Закрытый непрозрачный ящик содержит внутри электрическую цепь, состоящую лишь из резисторов. От трех точек этой цепи имеются выводы $1$, $2$ и $3$ снаружи ящика. Омметр, присоединенный к выводам $1$ и $2$ , показывает $3~Ом$, присоединенный к выводам $2$ и $3$ — $5~Ом$, к выводам — $1$ и $3$ — $6~Ом$.
Нарисовать, какие цепи с наименышим возможным числом резисторов могут находиться внутри ящика.
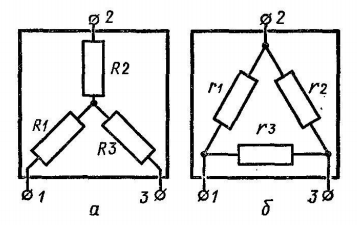
Темы:
T, Электричество, Цепи, Всероссийские, Цепь с резистором